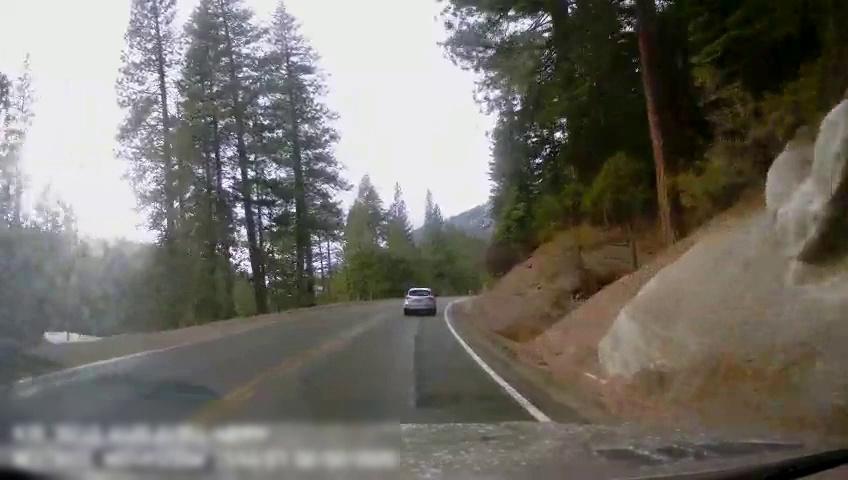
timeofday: Day
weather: Sunny
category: Drivable Space
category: Vehicles | SUV
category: Lanes | Alternate Lane
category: Lanes | Current Lane
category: Lanes | Opposite Lane